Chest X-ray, PA view. Patient: 48 years old, sex M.
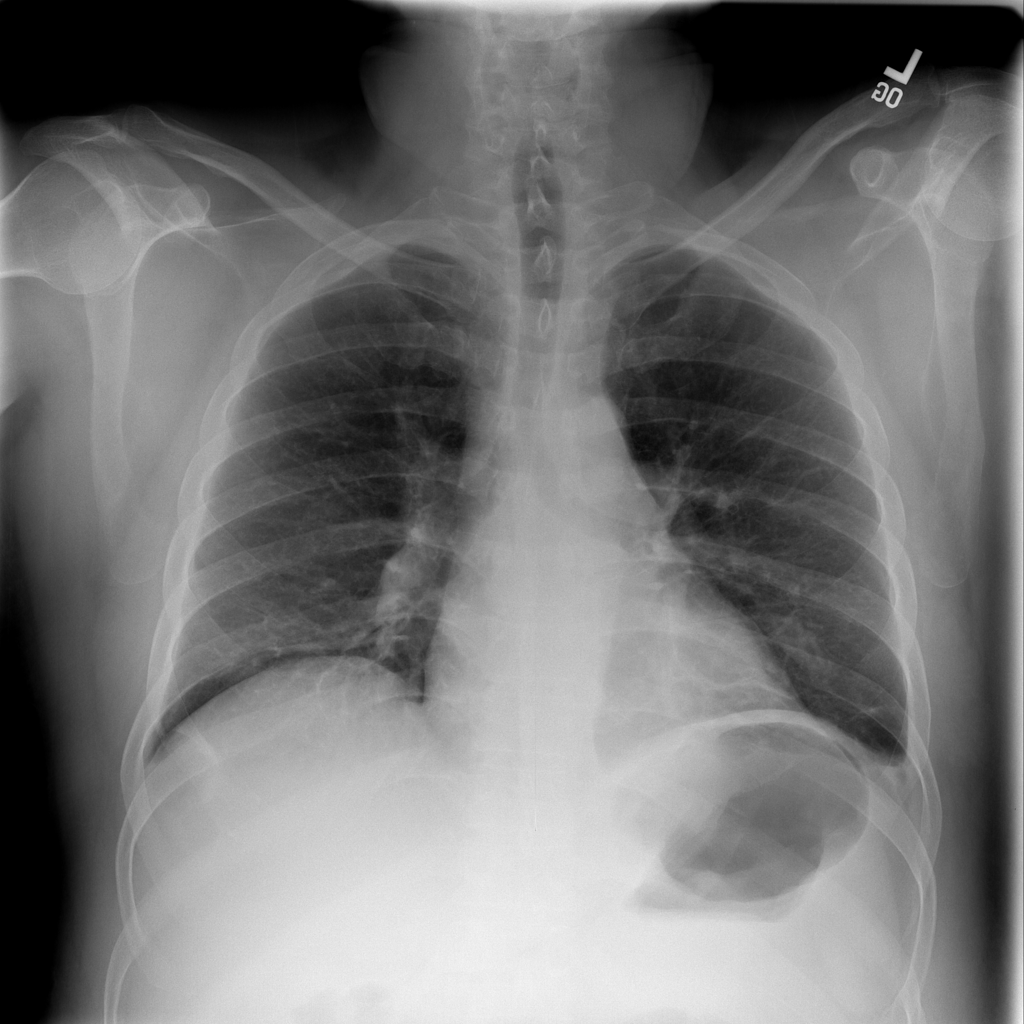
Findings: Atelectasis